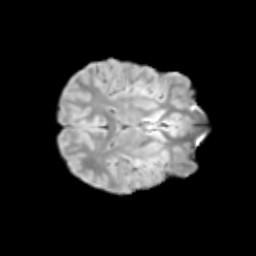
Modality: T2w
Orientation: axial
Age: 10
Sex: female
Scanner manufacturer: siemens
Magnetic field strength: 3 T
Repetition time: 3.8 s
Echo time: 0.07 s